Question: I have a VBA module that creates 2 Excel spreadsheets based on an MS Access temp table.
Each time a the second Excel spreadsheet is created, there is an Excel Compatibility Checker pop up window that appears. I am looking to automatically "click" 'Continue' on this pop up window each time the loop runs. How do I do this?
Refer to the section: ''Add step to click (Continue) button on pop-up window' in the code below

'''
Function ADMIN_Resource()
Dim rs As New ADODB.Recordset
Dim cn As New ADODB.Connection
Set cn = CurrentProject.Connection
Dim rowcount As Long
Dim tblcount As Integer
Dim i As Integer
DoCmd.SetWarnings False
'*****************************************************************************************************************************************************************
' Data pull from source ACCESS DB
'*****************************************************************************************************************************************************************
'On Error GoTo ErrorHandler
'Pull in all data from ACTUAL_ADMIN_TABLE into Main Temp Table
SQL = "SELECT Project_ID, Resource_ID, Allocation_Year, Jan, Feb, Mar, Apr, May, " & _
"Jun, Jul, Aug, Sep, Oct, Nov, Dec INTO tmp_ADMIN_TABLE FROM ACTUAL_ADMIN_TABLE ORDER BY Resource_ID ASC"
DoCmd.RunSQL SQL
'Add counter column to main temp table
SQL = "ALTER TABLE tmp_ADMIN_TABLE ADD COLUMN ID COUNTER(1,1)"
DoCmd.RunSQL SQL
'Set the number of files to create
SQL = "SELECT count(*) as rowcount from ACTUAL_ADMIN_TABLE"
rs.Open SQL, cn
rowcount = rs!rowcount
rs.Close
tblcount = rowcount / 500 + 1
For i = 1 To tblcount
'Create Sub Temp Table
SQL = "SELECT * into tmp_ADMIN_TABLE" & i & " FROM tmp_ADMIN_TABLE" & _
" WHERE ID <=500*" & i
DoCmd.RunSQL SQL
'Delete ID column on Sub Temp Table
SQL = "ALTER TABLE tmp_ADMIN_TABLE" & i _
& " DROP COLUMN ID;"
DoCmd.RunSQL SQL
'Delete the top 500 records from Main Temp Table
SQL = "DELETE * FROM tmp_ADMIN_TABLE" & _
" WHERE ID <=500*" & i
DoCmd.RunSQL SQL
Dim strTable As String
Dim strWorksheetPath As String
'*****************************************************************************************************************************************************************
'Create RAW Data files (might not need this step)
'*****************************************************************************************************************************************************************
'Location of RAW Data file
strWorksheetPath = "C:\test\ADMIN_RSRC\"
'RAW Data file name
strWorksheetPath = strWorksheetPath & "RAW_ADMIN-" & i & ".xls"
'RAW Data file tab name
strTable = "tmp_ADMIN_TABLE" & i
'Command to create RAW data file using parameters from above
DoCmd.TransferSpreadsheet transfertype:=acExport, spreadsheettype:=acSpreadsheetTypeExcel9, TableName:=strTable, FileName:=strWorksheetPath, hasfieldnames:=True
'First set of error handling
'ErrorHandlerExit:
' Exit Function
' 'Next i
'
'ErrorHandler:
' MsgBox "Error No: " & Err.Number _
' & "; Description: " & Err.Description
' Resume ErrorHandlerExit
'*****************************************************************************************************************************************************************
'Create Second Excel file based on RAW Data file
'*****************************************************************************************************************************************************************
'Select data from temp table
Dim rss As New ADODB.Recordset
SQL = "SELECT * from tmp_ADMIN_TABLE" & i
rss.Open SQL, cn
'CurrentProject.Connection.Execute SQL
'Open new instance of Execl
Dim x As New Excel.Application
'Dim x as New evba
Dim w As Workbook
Dim s As Worksheet
Dim r As Range
Dim d As String
Dim e As String
'Template file name and location
d = "C:\test\UploadTemplate"
'Open Template file based on locaiton with the old Excel extension
Set w = workbooks.Open(d & ".xls")
'Open Specific Template tab
Set s = w.Sheets("Resource Tab")
'Range of Excel cells to load data to
Set r = s.Range("A3:O502")
'Copy records from ACCESS temp table to Excel template document's specified locaiton
r.CopyFromRecordset rss
'Save Excel file
w.SaveAs d & i
'Add step to click (Continue) button on pop-up window
'*******************************************************************************
'RIGHT HERE
'(This is where I need help closing the Excel - Compatibility Checker window)
'Any suggestions
'*******************************************************************************
'Close current record set
rss.Close
Set rss = Nothing
'Delete current ACCESS temp table
SQL = "DROP TABLE tmp_ADMIN_TABLE" & i
DoCmd.RunSQL SQL
ThisWorkbook.Saved = True
w.Close
x.Quit
Set r = Nothing
Set s = Nothing
Set w = Nothing
Set x = Nothing
'Second set of error handling
'ErrorHandlerExit:
' Exit Function
' 'Next i
'ErrorHandler:
' MsgBox "Error No: " & Err.Number _
' & "; Description: " & Err.Description
' Resume ErrorHandlerExit
'
Next i
'Delete the main temp table from ACCESS
SQL = "DROP TABLE tmp_ADMIN_TABLE"
DoCmd.RunSQL SQL
End Function
'''
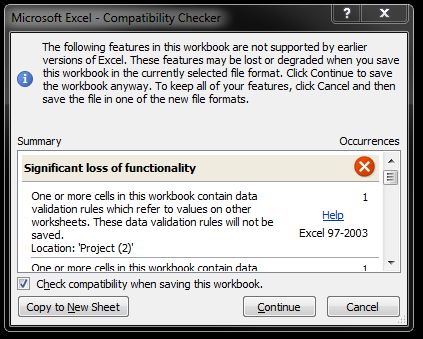
Answer: Try this
'''
'
'~~> Rest of your code
'
With W
.CheckCompatibility = False
.SaveAs d & i
.Close
.CheckCompatibility = True
End With
'
'~~> Rest of your code
'
'''
On a separate note. You are not specifying the 'FileFormat' while saving? The syntax is
'''
W.SaveAs FilePath, Fileformat:=FF
'''
Where
'FilePath' can be something like '"C:\MyFile.xls"' and 'FF' like '56'
Here is a basic list of File Formats
'''
50 = xlExcel12 (Excel Binary Workbook in 2007-2013 with or without macro's, xlsb)
51 = xlOpenXMLWorkbook (without macro's in 2007-2013, xlsx)
52 = xlOpenXMLWorkbookMacroEnabled (with or without macro's in 2007-2013, xlsm)
56 = xlExcel8 (97-2003 format in Excel 2007-2013, xls)
'''